Field crop: maize
Growth stage: 2
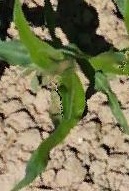
Species: maize